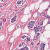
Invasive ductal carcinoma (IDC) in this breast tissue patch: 1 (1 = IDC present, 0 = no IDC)